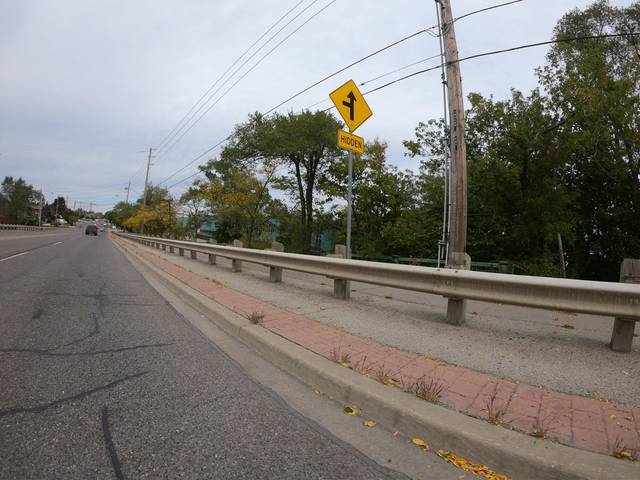
Region: Canada
Coordinates: 43.595, -79.542